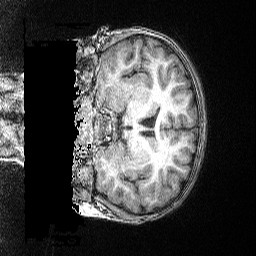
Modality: T1w
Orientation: coronal
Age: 63
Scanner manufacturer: siemens
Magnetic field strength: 3 T
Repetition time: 2.5 s
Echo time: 0.00347 s